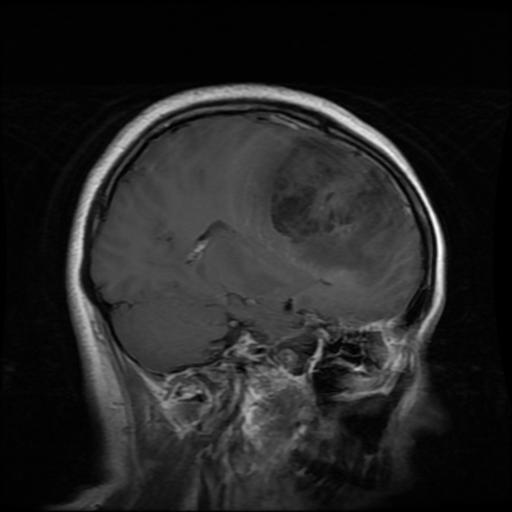
Label: glioma